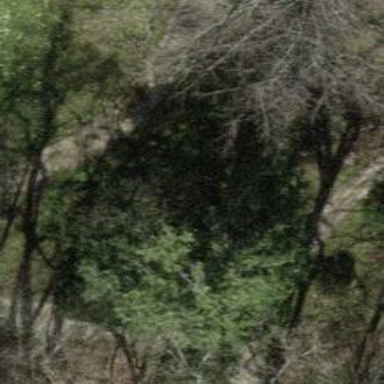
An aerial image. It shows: Evergreen tree with needle-leaved leaves.